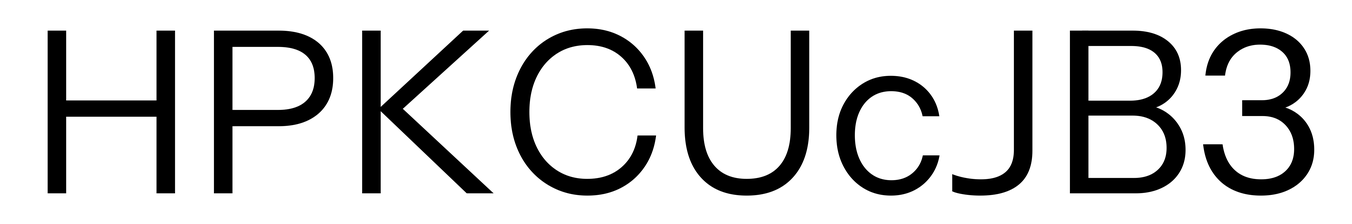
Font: InstrumentSans_Regular